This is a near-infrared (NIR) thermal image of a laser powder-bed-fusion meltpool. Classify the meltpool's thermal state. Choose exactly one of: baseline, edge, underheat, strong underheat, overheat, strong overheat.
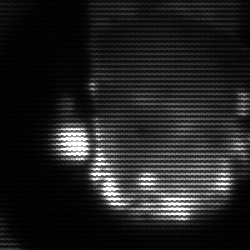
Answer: baseline